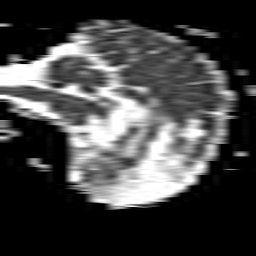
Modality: ADC
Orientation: sagittal
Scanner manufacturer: philips
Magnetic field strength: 1.5 T
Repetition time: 3.63 s
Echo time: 0.07155 s